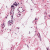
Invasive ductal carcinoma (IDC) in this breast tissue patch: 0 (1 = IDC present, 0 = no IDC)